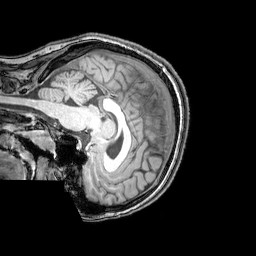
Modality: T1w
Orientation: sagittal
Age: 22
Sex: female
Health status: healthy
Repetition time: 0.081 s
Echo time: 0.037 s